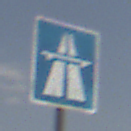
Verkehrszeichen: Autobahn
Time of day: Midday
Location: Outdoor (Nature)
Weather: PartlyCloudy
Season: NotSpecified
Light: Natural